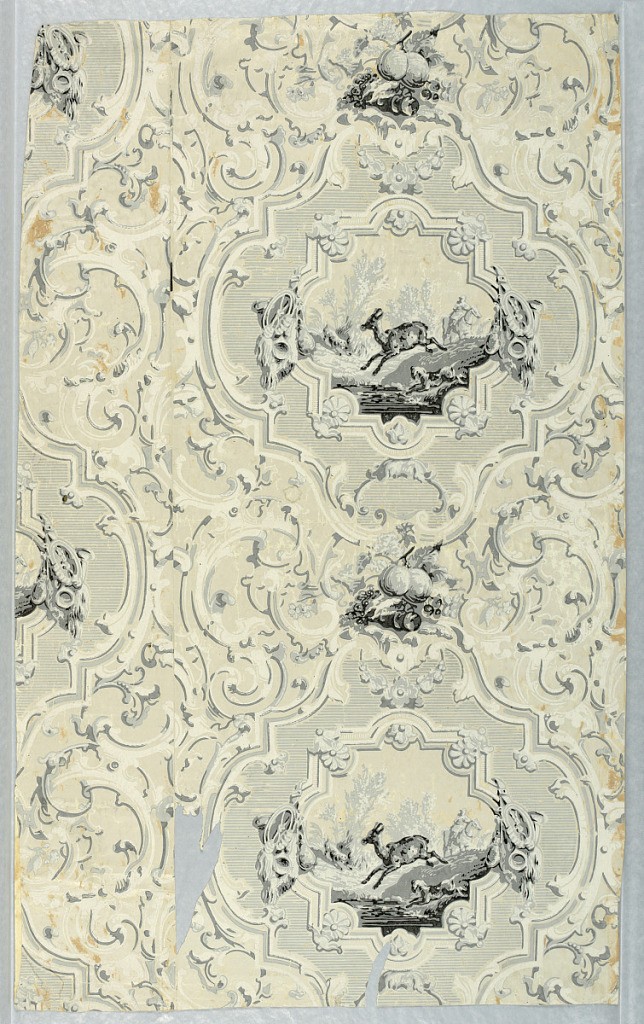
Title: Sidewall
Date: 1835–45
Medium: Block-printed on machine-made paper
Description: Elaborate cartouches enclosing scenes of mounted hunter and dogs pursuing deer.